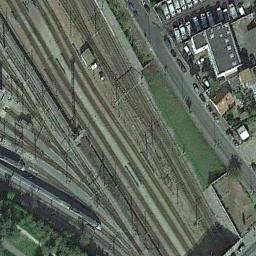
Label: railway